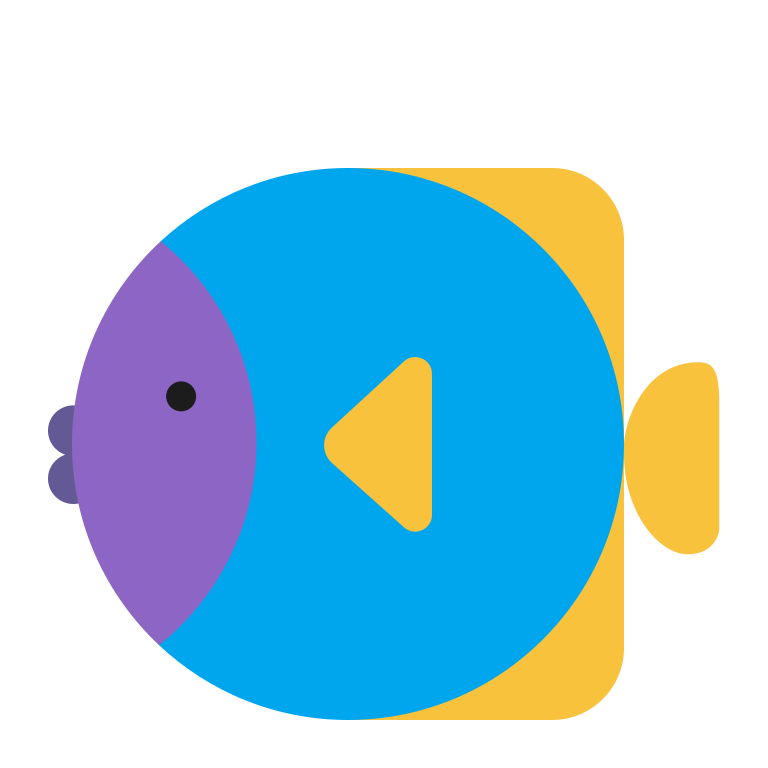
tropical fish flat